Interaction volume radius: 5 \u00c5
Interaction volume height: 25 \u00c5
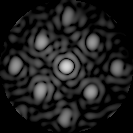
Disorder parameter: 0.2856